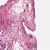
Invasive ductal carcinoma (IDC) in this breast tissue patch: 1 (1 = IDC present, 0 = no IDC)